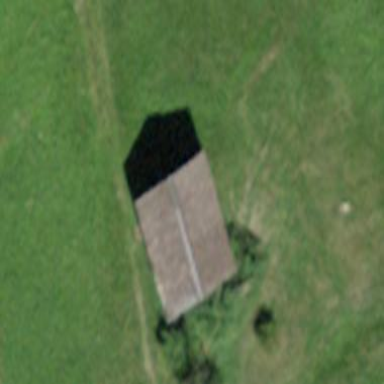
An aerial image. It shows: Shed building.